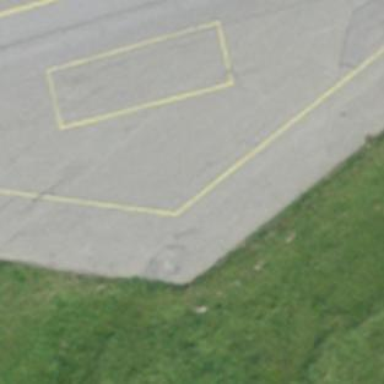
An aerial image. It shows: Parking area with surface.